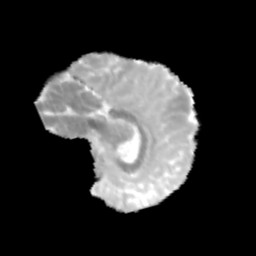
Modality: MD
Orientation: sagittal
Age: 9
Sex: male
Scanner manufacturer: siemens
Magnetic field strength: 3 T
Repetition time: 3.8 s
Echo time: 0.07 s